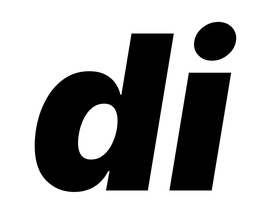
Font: Inter-Italic_Black_Italic